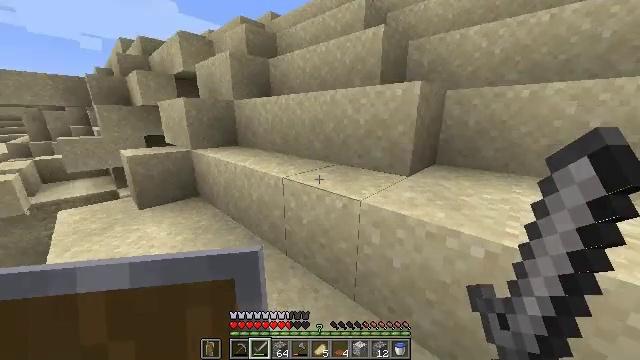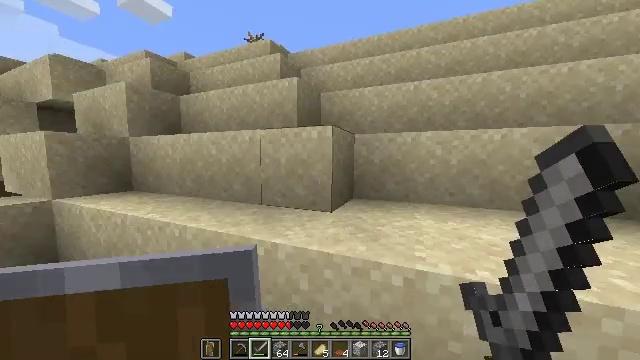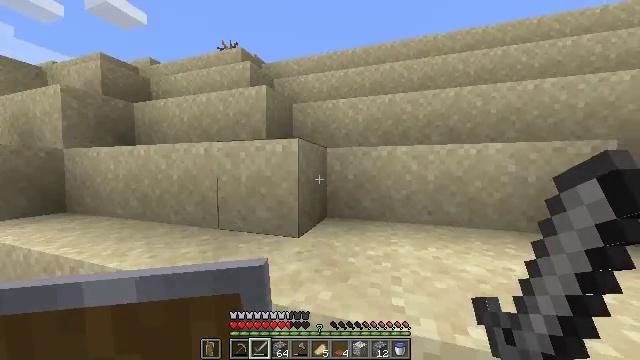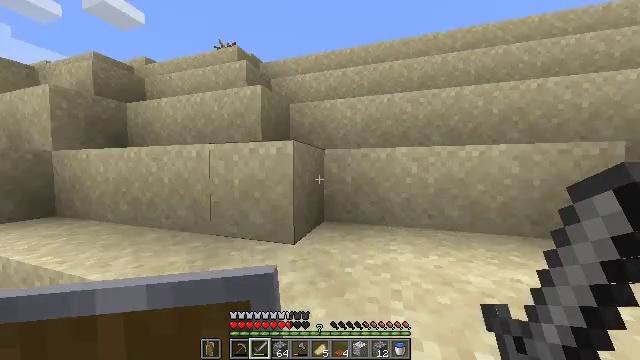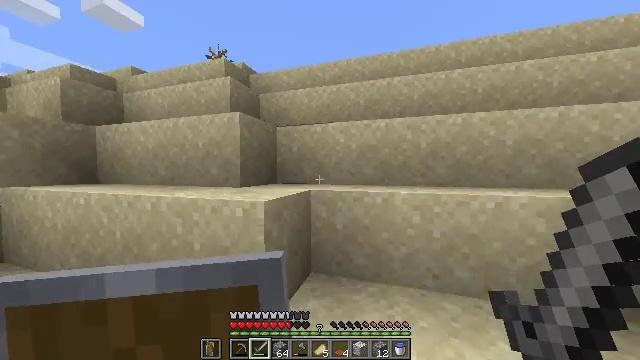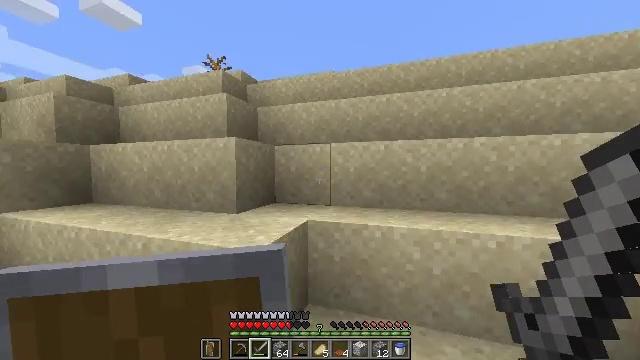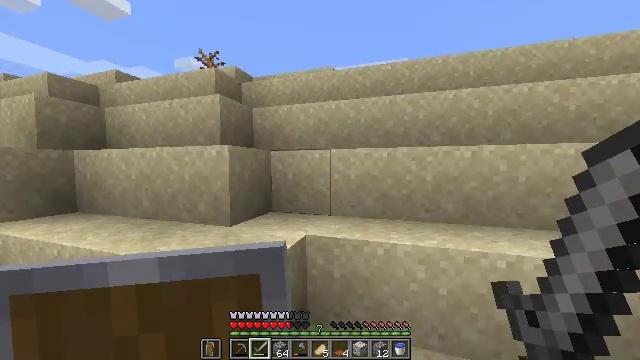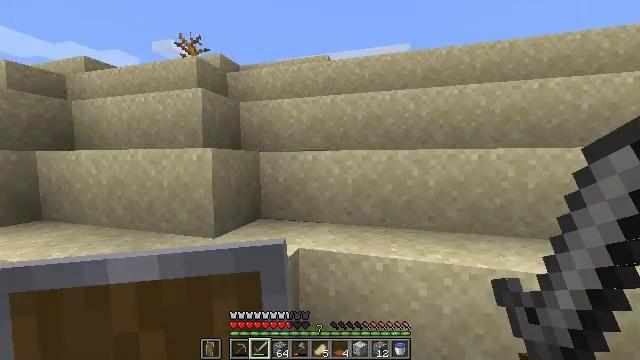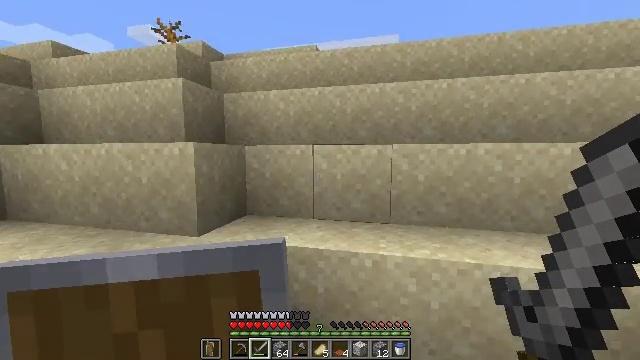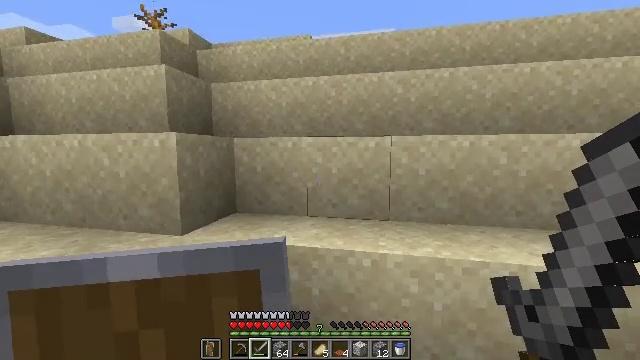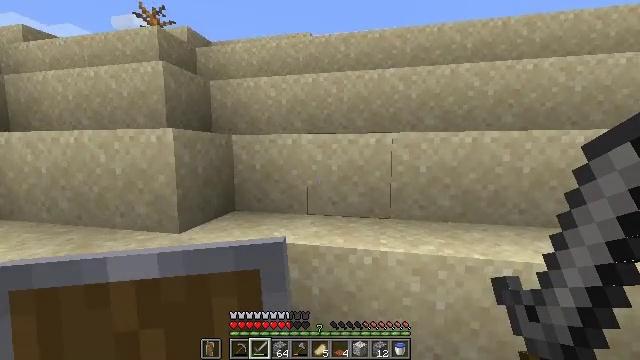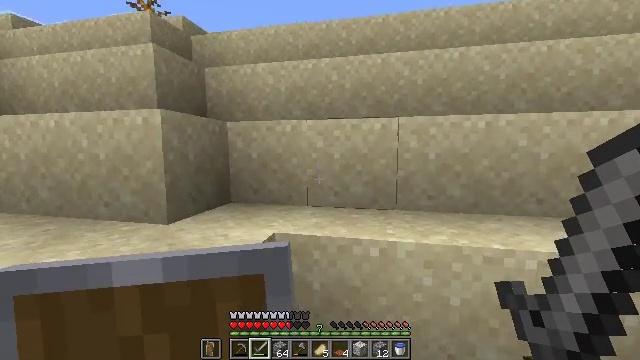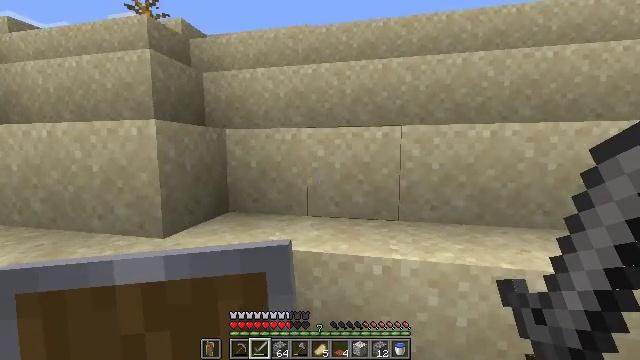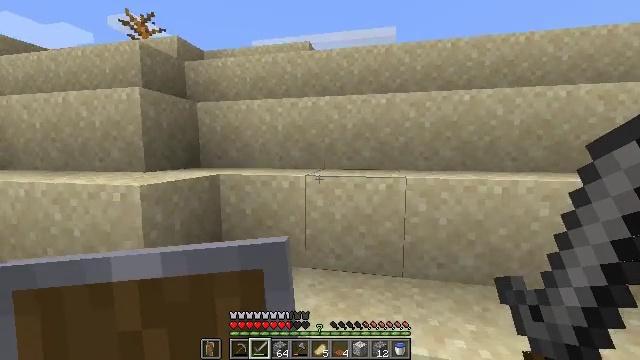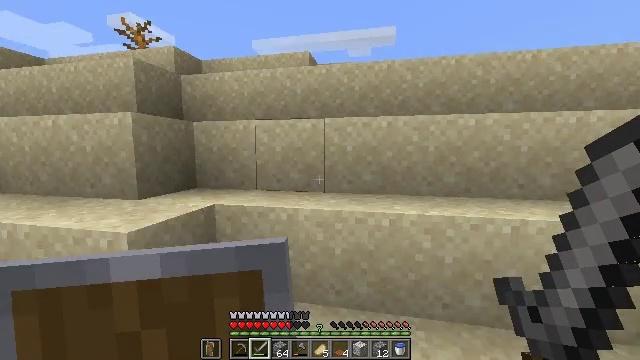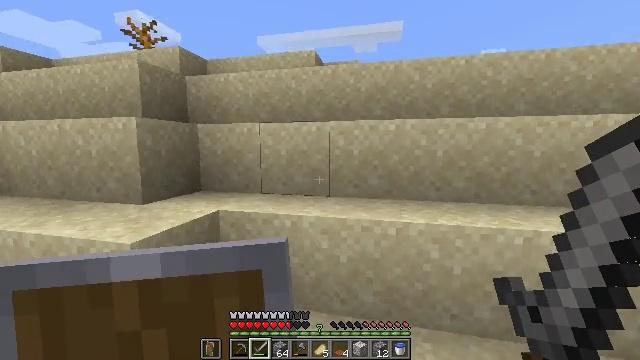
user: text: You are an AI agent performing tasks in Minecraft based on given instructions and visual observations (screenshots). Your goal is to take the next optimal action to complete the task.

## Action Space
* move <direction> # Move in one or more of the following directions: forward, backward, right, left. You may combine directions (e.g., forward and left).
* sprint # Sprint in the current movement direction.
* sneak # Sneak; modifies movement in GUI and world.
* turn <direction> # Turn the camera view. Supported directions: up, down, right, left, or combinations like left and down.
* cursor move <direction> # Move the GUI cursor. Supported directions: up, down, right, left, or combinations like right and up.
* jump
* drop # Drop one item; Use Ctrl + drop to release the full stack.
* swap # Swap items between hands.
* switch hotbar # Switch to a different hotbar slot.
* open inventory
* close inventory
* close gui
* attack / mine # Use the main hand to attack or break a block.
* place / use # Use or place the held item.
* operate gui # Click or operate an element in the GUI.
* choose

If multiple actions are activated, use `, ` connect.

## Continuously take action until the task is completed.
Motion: motion action
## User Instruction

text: Left click to mine the dead bush.
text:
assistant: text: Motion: move forward and move right, turn right and up
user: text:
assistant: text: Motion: move forward and move right, turn right and up
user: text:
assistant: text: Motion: move forward and move right, jump
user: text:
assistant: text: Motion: move forward, jump
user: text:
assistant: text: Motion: move forward, jump
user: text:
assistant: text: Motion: move forward, jump
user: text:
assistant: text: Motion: move forward, turn right and down
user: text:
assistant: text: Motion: move forward, turn right and down
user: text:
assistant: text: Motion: move forward, turn right
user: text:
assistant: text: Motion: move forward
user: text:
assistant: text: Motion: move forward
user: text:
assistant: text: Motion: move forward, jump
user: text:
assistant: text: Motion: move forward, jump
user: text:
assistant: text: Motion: move forward, jump
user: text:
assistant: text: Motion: move forward, turn left, jump
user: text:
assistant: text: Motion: move forward and move left, turn left
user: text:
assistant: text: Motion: move forward and move left
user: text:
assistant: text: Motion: move forward and move left
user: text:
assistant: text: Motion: move forward and move left
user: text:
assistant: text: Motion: move forward and move left
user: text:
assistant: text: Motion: move forward and move left
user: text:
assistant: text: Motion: move forward and move left
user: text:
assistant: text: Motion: move forward and move left, jump
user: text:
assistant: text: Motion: move forward, jump
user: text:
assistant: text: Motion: move forward, jump
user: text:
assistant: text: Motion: move forward, jump
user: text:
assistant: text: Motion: move forward, turn left and down
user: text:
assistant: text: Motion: move forward, turn left
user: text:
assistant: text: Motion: move forward
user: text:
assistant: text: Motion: move forward